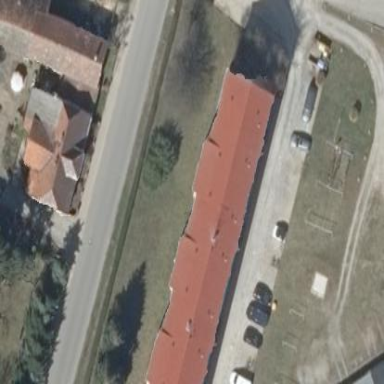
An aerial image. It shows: View of apartment building.